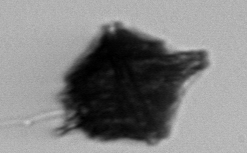
Label: Gonyaulax